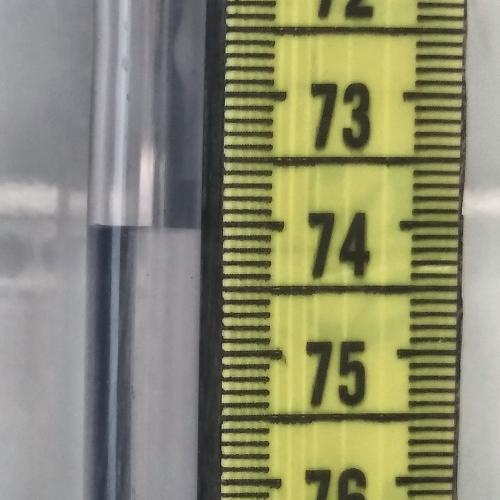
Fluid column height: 74.0 cm